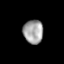
Tissue: lung
Cell type: Epithelial cells
Senescence score: 0.2363
Nuclear area (px): 463
Mean DAPI intensity: 162.33